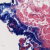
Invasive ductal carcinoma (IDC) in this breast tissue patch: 0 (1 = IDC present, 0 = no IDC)